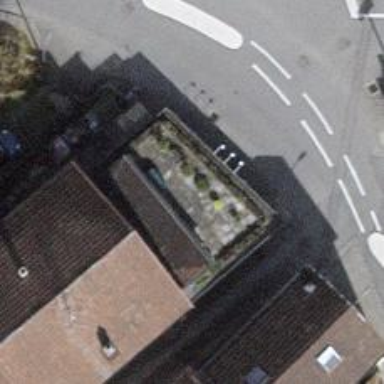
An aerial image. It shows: Convenience shop.